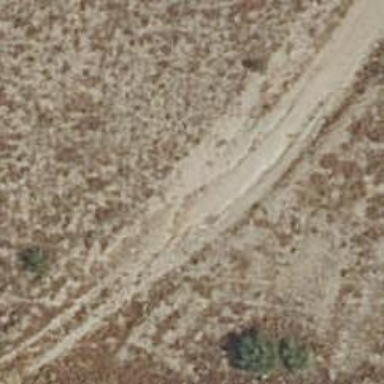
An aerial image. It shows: Dirt track with grade 3 tracktype.